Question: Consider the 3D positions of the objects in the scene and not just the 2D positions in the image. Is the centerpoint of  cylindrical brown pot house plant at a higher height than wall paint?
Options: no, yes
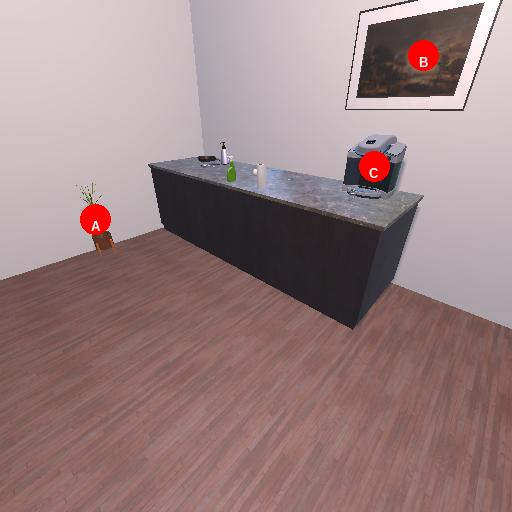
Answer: no